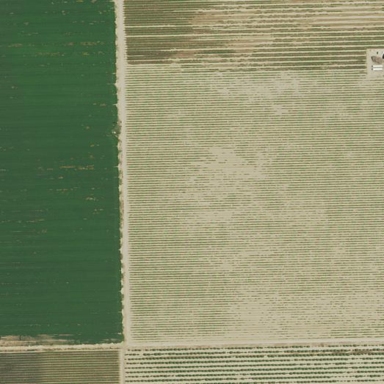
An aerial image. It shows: Vineyard growing grapes.